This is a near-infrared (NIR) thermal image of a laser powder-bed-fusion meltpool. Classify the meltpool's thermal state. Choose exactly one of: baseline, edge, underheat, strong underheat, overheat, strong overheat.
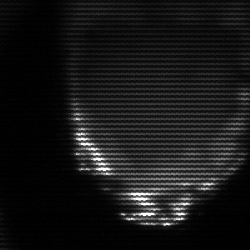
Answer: edge